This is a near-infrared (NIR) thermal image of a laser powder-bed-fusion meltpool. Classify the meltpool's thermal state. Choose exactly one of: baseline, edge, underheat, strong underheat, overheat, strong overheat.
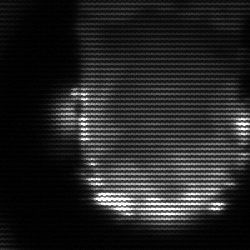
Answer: baseline